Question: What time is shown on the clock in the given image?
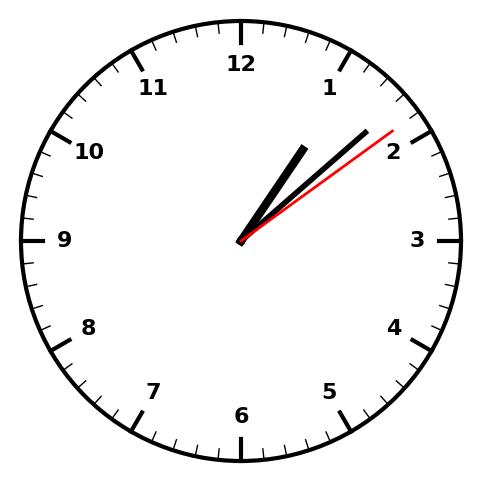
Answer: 01:08:09